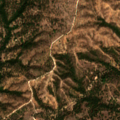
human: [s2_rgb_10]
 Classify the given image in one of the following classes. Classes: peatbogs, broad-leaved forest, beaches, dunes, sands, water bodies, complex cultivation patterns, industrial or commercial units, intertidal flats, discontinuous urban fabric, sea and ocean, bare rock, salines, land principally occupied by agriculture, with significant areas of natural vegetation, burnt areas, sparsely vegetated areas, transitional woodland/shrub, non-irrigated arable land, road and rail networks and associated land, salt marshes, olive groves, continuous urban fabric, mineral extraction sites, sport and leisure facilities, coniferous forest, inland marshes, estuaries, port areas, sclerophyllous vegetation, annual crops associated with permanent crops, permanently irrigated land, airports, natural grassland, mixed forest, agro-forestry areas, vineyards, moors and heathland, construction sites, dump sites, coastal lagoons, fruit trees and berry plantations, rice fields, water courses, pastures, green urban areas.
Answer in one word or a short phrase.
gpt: agro-forestry areas, broad-leaved forest, transitional woodland/shrub